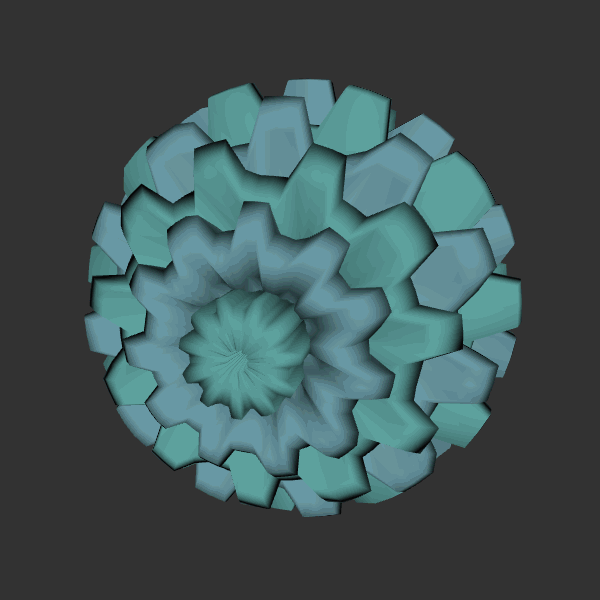
Background: dark